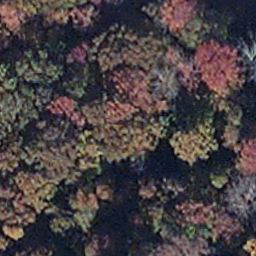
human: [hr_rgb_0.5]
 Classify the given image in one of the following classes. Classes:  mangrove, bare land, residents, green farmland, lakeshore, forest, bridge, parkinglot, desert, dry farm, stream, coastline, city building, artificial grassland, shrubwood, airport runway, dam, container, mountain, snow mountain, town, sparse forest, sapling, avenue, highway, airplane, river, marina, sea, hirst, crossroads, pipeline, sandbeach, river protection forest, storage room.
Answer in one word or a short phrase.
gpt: mangrove